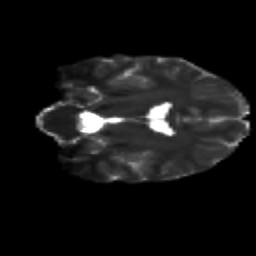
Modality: T2w
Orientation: coronal
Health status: healthy
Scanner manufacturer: siemens
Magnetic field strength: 3 T
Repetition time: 12 s
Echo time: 0.092 s